Interaction volume radius: 5 \u00c5
Interaction volume height: 25 \u00c5
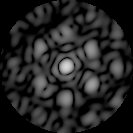
Disorder parameter: 0.6033